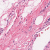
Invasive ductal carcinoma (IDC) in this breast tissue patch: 0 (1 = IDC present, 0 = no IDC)